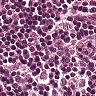
Metastatic tissue present: no